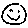
Label: smiley face